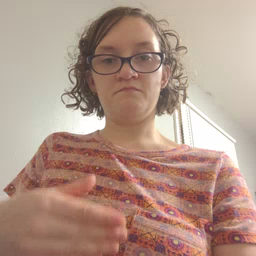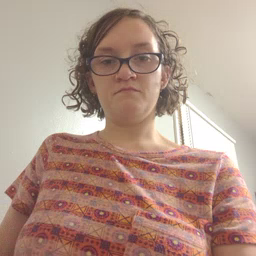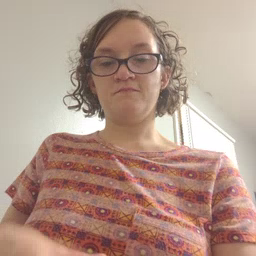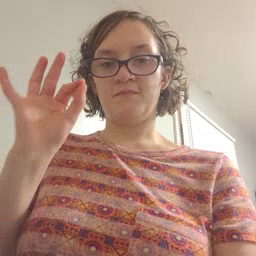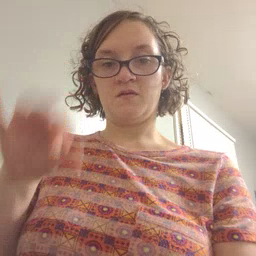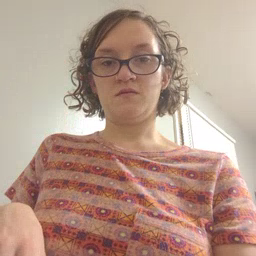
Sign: find